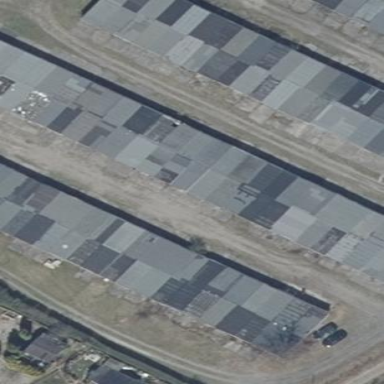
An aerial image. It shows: Group of garages.